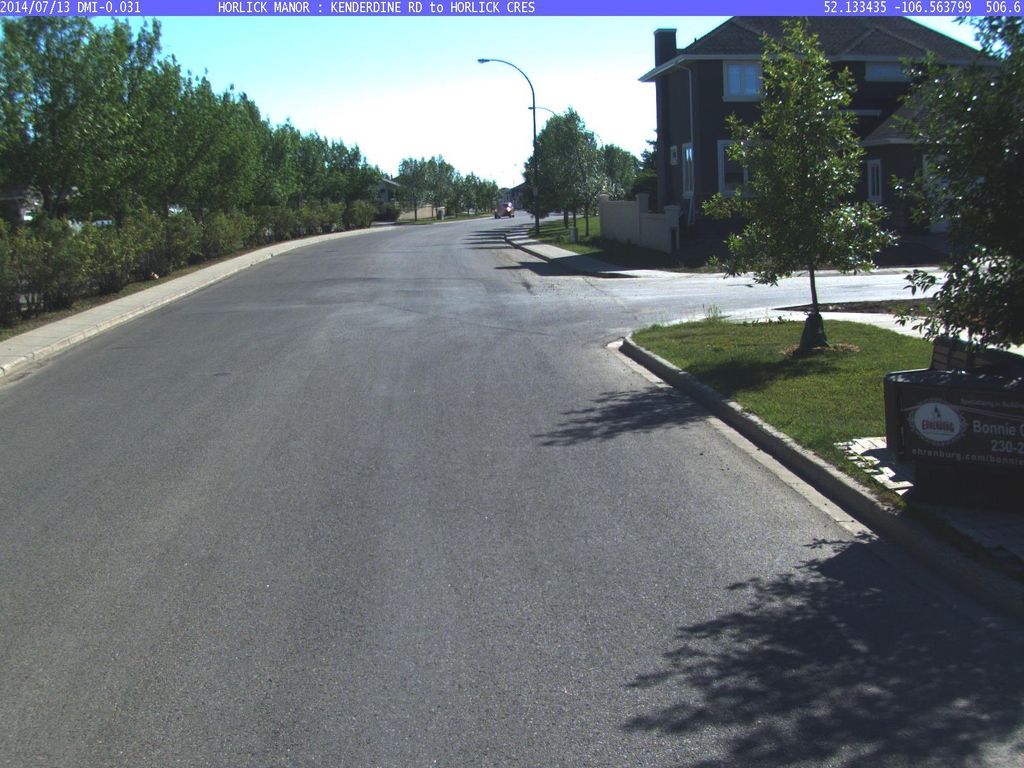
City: saskatoon